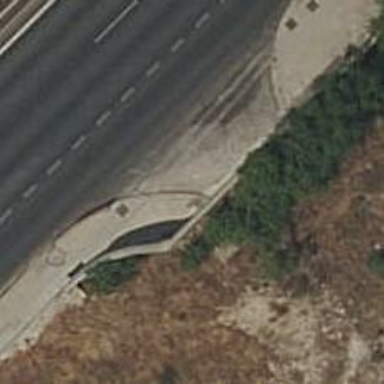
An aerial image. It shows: Raised kerb.